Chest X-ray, AP view. Patient: 59 years old, sex M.
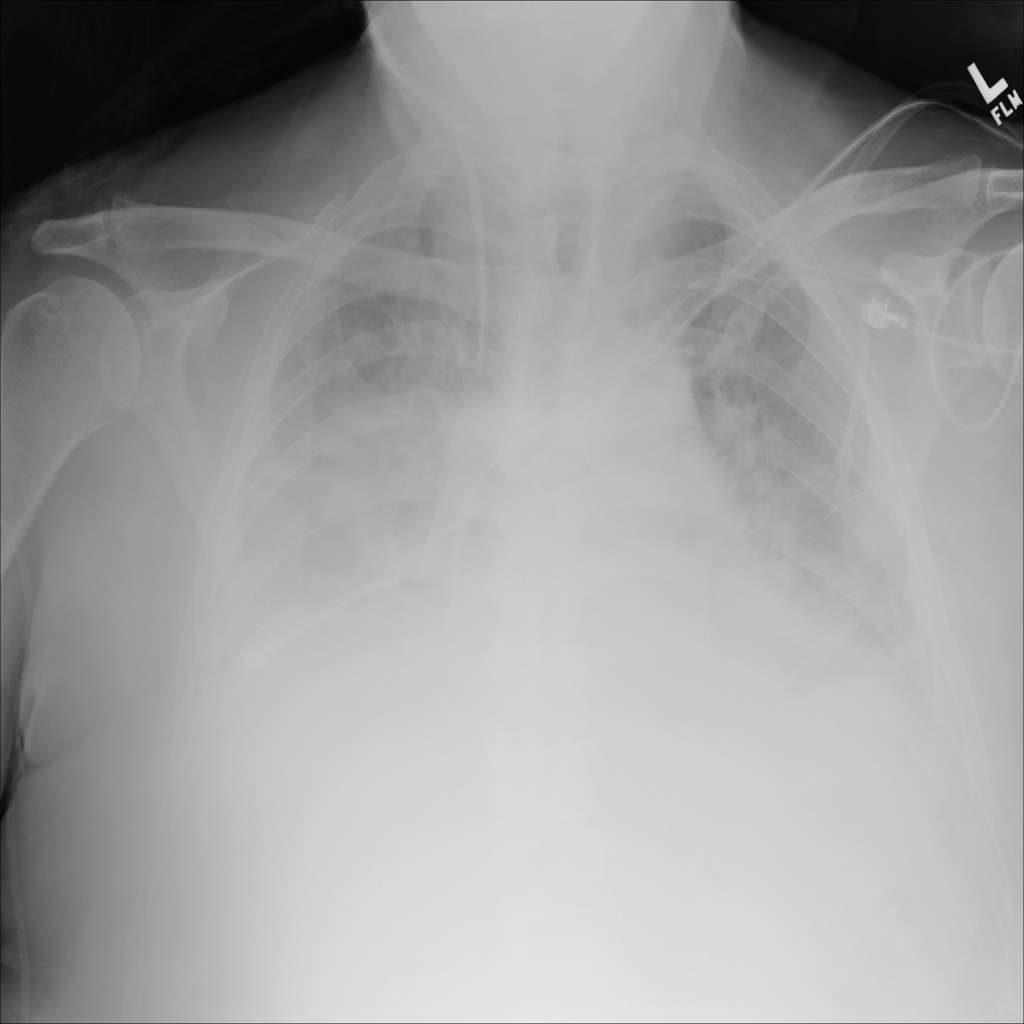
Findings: Effusion